Question:
how to check and uncheck the checkbox in repeater control using javascript?
here i m unable to check the checkbox in single click or uncheck the checkbox in single check.
my code is:
'''
<asp:Repeater id="repeaterentry" runat="server" >
<HeaderTemplate>
<table border="1" width="100%">
<tr>
<th style="width:10px" align="left"><asp:CheckBox ID="allCheckbox1" runat="server" /></th>
<th><asp:LinkButton ID="lnkbtn1" runat="server" CommandName="UserName">Name</asp:LinkButton></th>
<th>Password</th>
</tr>
</HeaderTemplate>
<ItemTemplate>
<tr>
<td style="width:10px"><asp:CheckBox ID="chkContainer" runat="server" /></td>
<td><%#Eval("uname") %> </td>
<td><%#Eval("upass")%> </td>
</tr>
</ItemTemplate>
<FooterTemplate>
</table>
</FooterTemplate>
</asp:Repeater>
'''
the jquery :
'''
<script type="text/jscript" language="jscript">
window.onload = function () {
var $allCheckbox = $('<%= this.repeaterentry.ClientID %>'); // you could use a class here either - depends on you having access to '<%= this.allCheckbox.ClientID %>'
$allCheckbox.change(function () {
var $table = $allCheckbox.closest('table');
var $checkboxes = $(':checkbox', $table).not($allCheckbox); // this selector is a bit evil, if you have other checkboxes in the table as well ...
if ($allCheckbox.is(':checked')) {
$checkboxes.attr('checked', 'checked');
}
else {
$checkboxes.removeAttr('checked');
}
});
}
}
</script>
'''
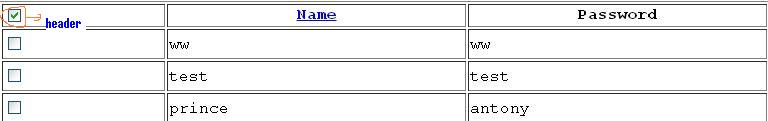
Answer: updating my answer to
'''
<asp:Repeater id="repeaterentry" runat="server">
<HeaderTemplate>
<table border="1" width="100%">
<colgroup>
<col style="width: 10px;" />
<col />
<col />
</colgroup>
<tr>
<th align="left" class="allCheckbox">
<asp:CheckBox ID="allCheckbox1" runat="server" />
</th>
<th>
<asp:LinkButton ID="lnkbtn1" runat="server" CommandName="UserName">Name</asp:LinkButton>
</th>
<th>
Password
</th>
</tr>
</HeaderTemplate>
<ItemTemplate>
<tr>
<td class="singleCheckbox">
<asp:CheckBox ID="chkContainer" runat="server" />
</td>
<td>
<%#Eval("uname") %>
</td>
<td>
<%#Eval("upass")%>
</td>
</tr>
</ItemTemplate>
<FooterTemplate>
</table>
</FooterTemplate>
</asp:Repeater>
<script type="text/javascript">
$(function () {
var $allCheckbox = $('.allCheckbox :checkbox');
var $checkboxes = $('.singleCheckbox :checkbox');
$allCheckbox.change(function () {
if ($allCheckbox.is(':checked')) {
$checkboxes.attr('checked', 'checked');
}
else {
$checkboxes.removeAttr('checked');
}
});
$checkboxes.change(function() {
if ($checkboxes.not(':checked').length) {
$allCheckbox.removeAttr('checked');
}
else {
$allCheckbox.attr('checked', 'checked');
}
});
});
</script>
'''
working example <URL>